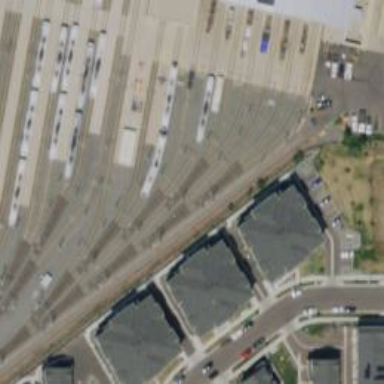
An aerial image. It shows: Light rail yard with electrified contact lines.